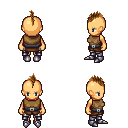
a pixel art fantasy rpg character, female body template, human, tanned skin, leather chest armor, metal pants, brown mohawk hairstyle, metal boots, four views (front, back, left, right), 2x2 character sprite sheet, small pixel art, hard edges, no anti-aliasing